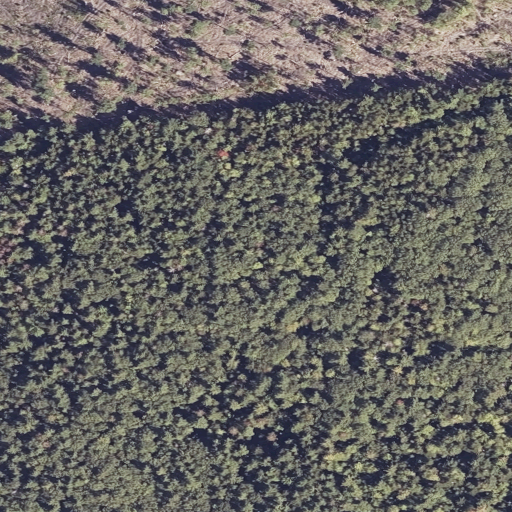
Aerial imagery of mountain in Maine named Catamount containing mixed forest, evergreen forest, and grassland